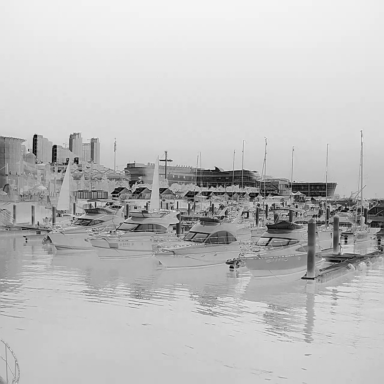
There are seven objects shown in the infrared image, including two sailboats, and five canoes.